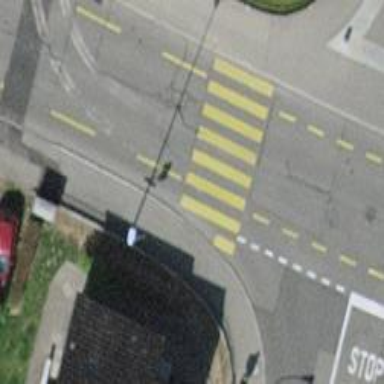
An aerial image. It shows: Uncontrolled zebra crossing on the road.